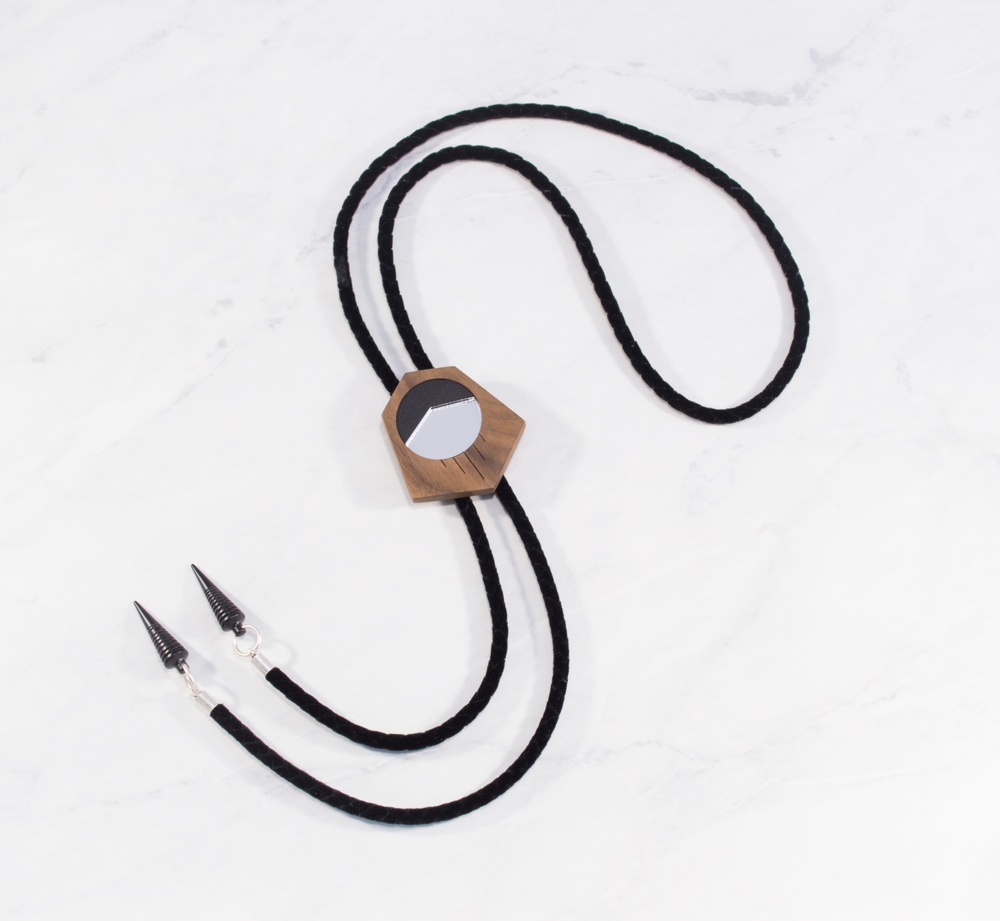
Label: bolo tie, bolo, bola tie, bola